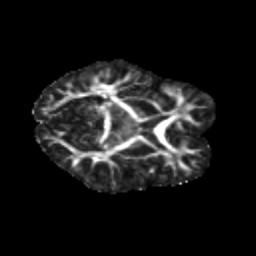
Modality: FA
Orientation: axial
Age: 10
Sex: male
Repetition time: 9.512 s
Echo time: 0.089 s